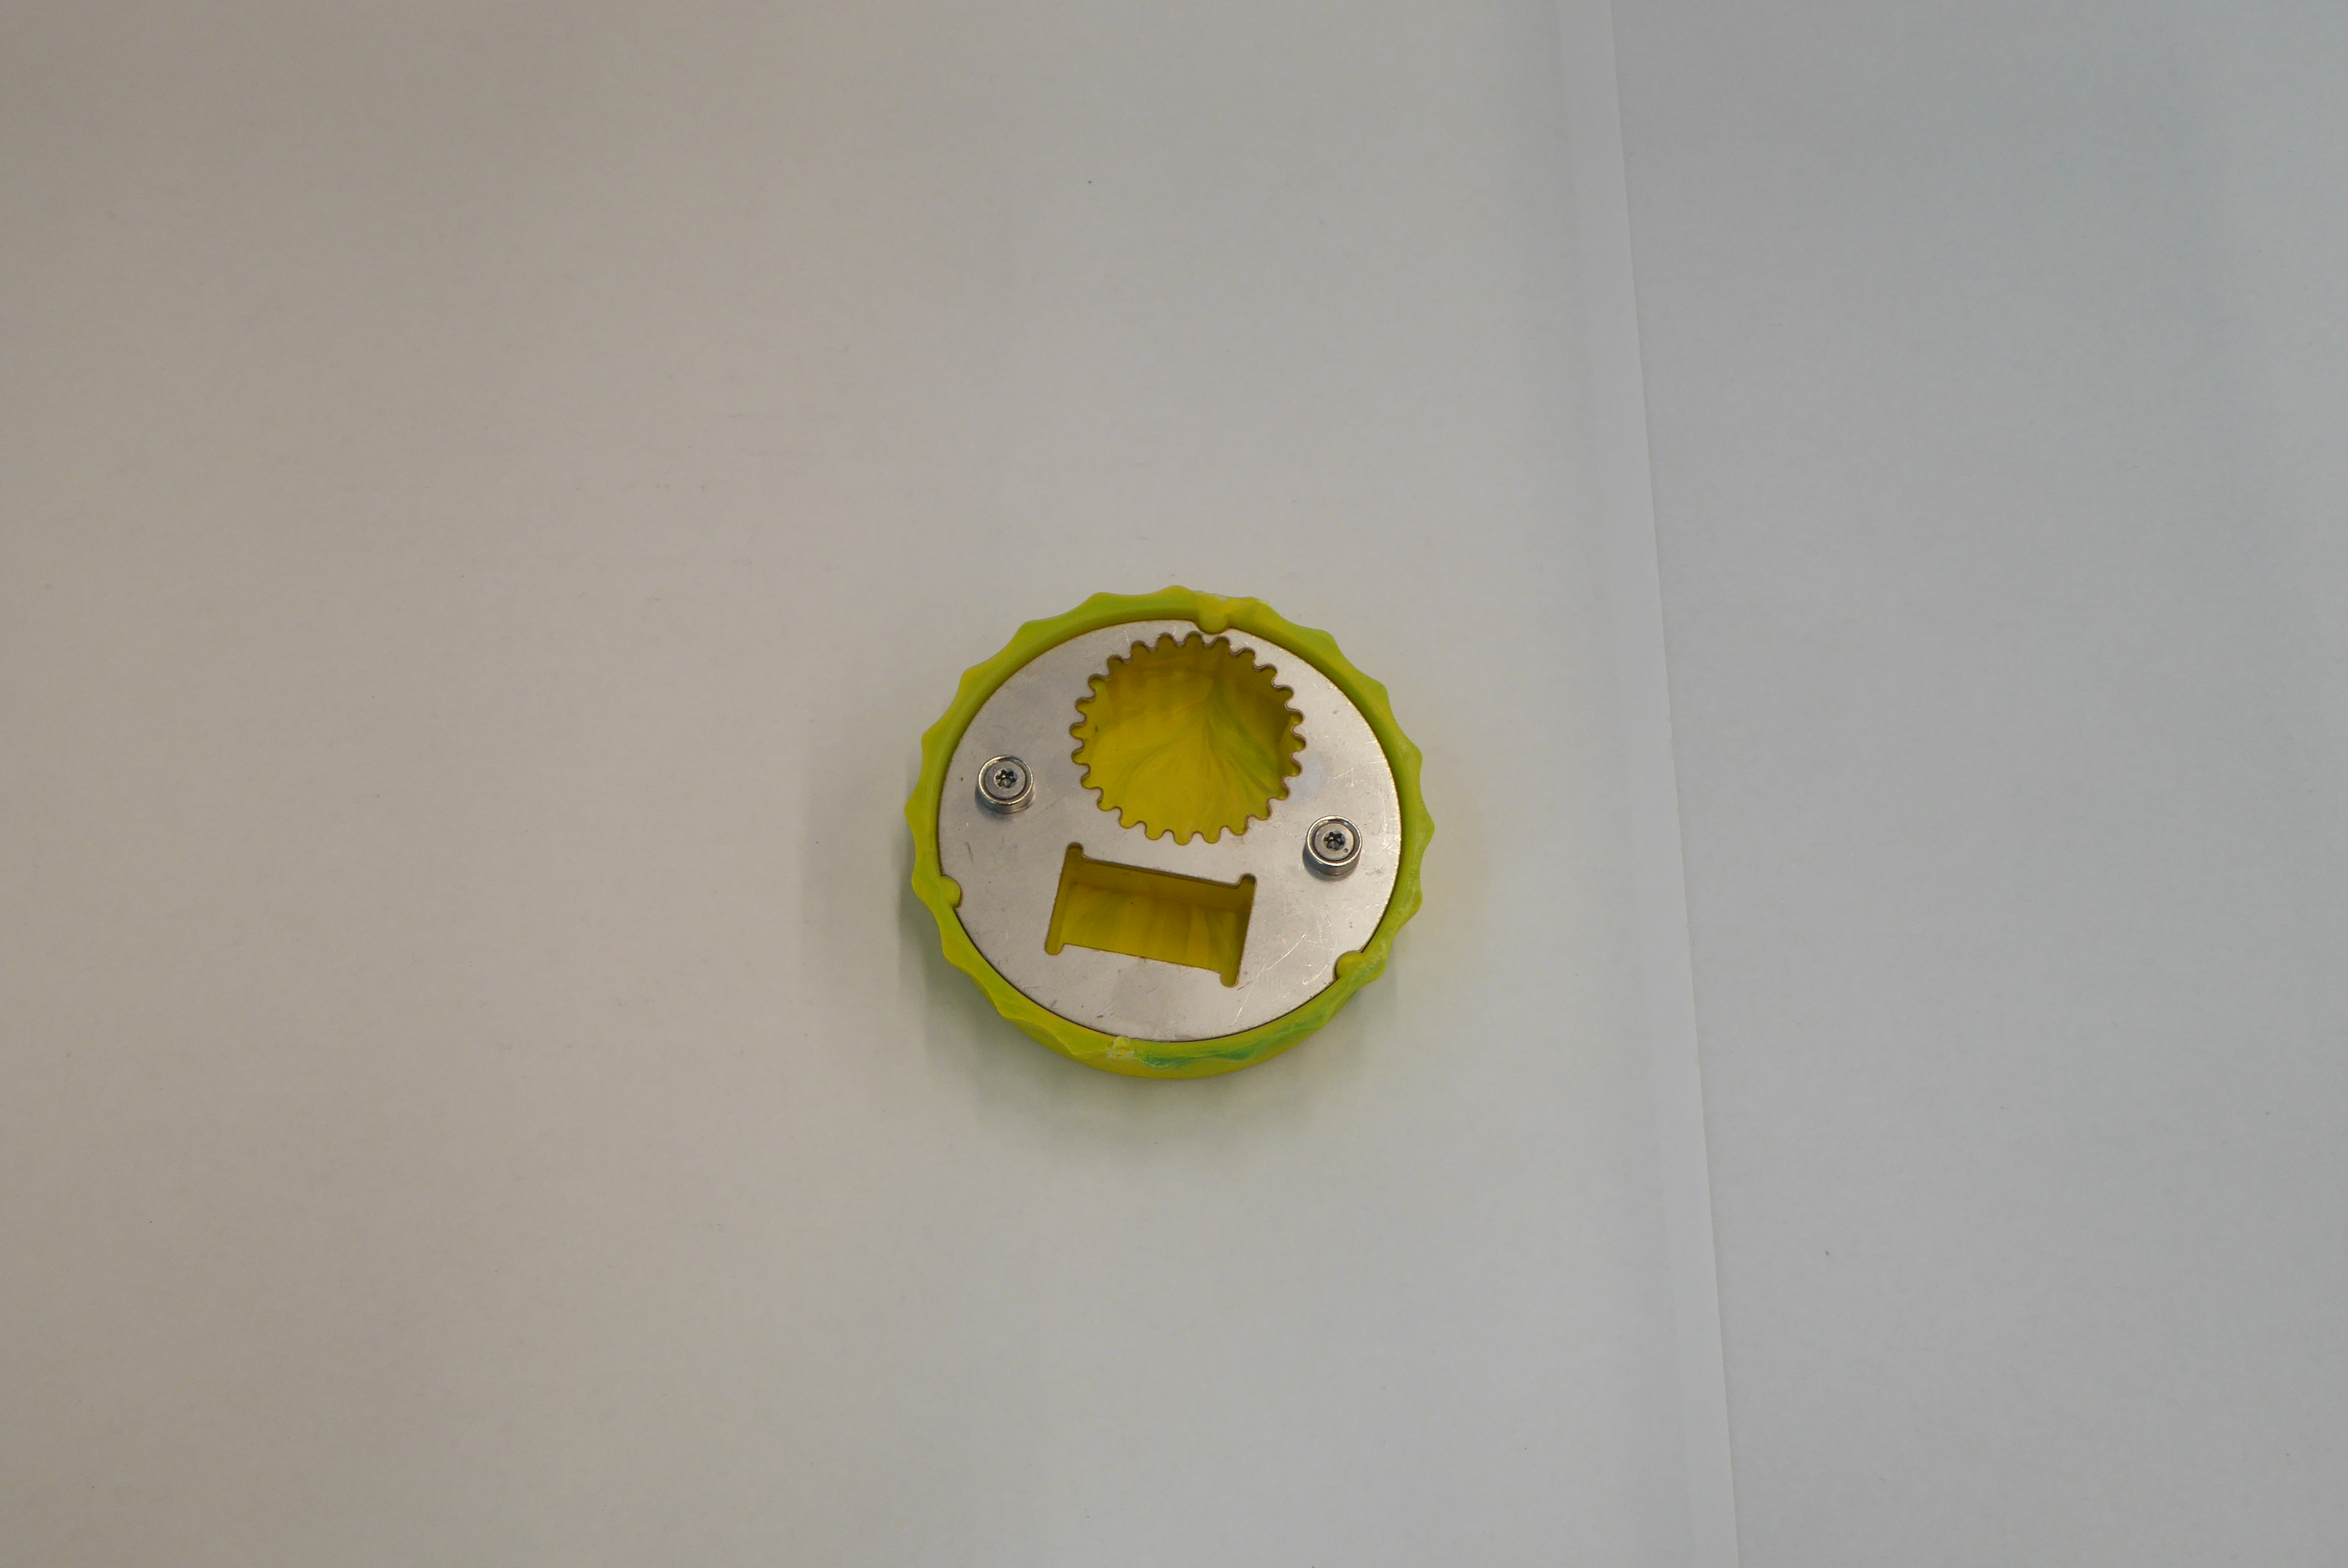
Label: Bottle Opener